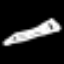
Label: pencil